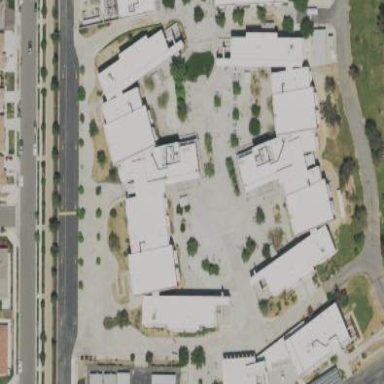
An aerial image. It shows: School building.